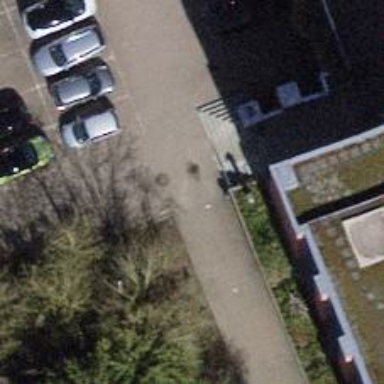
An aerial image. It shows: Footway surfaced with paving stones.